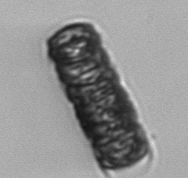
Label: Paralia_sulcata